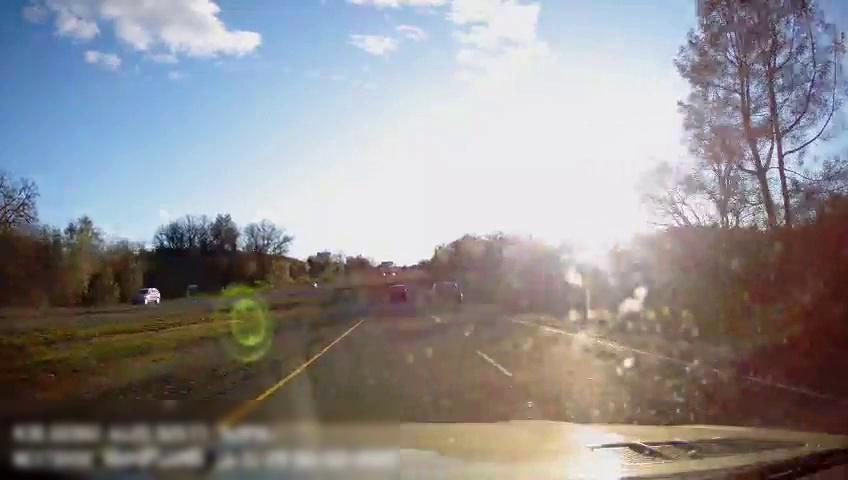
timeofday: Day
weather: Sunny
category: Drivable Space
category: Drivable Space
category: Vehicles | Truck
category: Vehicles | SUV
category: Vehicles | SUV
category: Lanes | Current Lane
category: Lanes | Current Lane
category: Lanes | Alternate Lane
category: Traffic | Signs